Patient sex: F
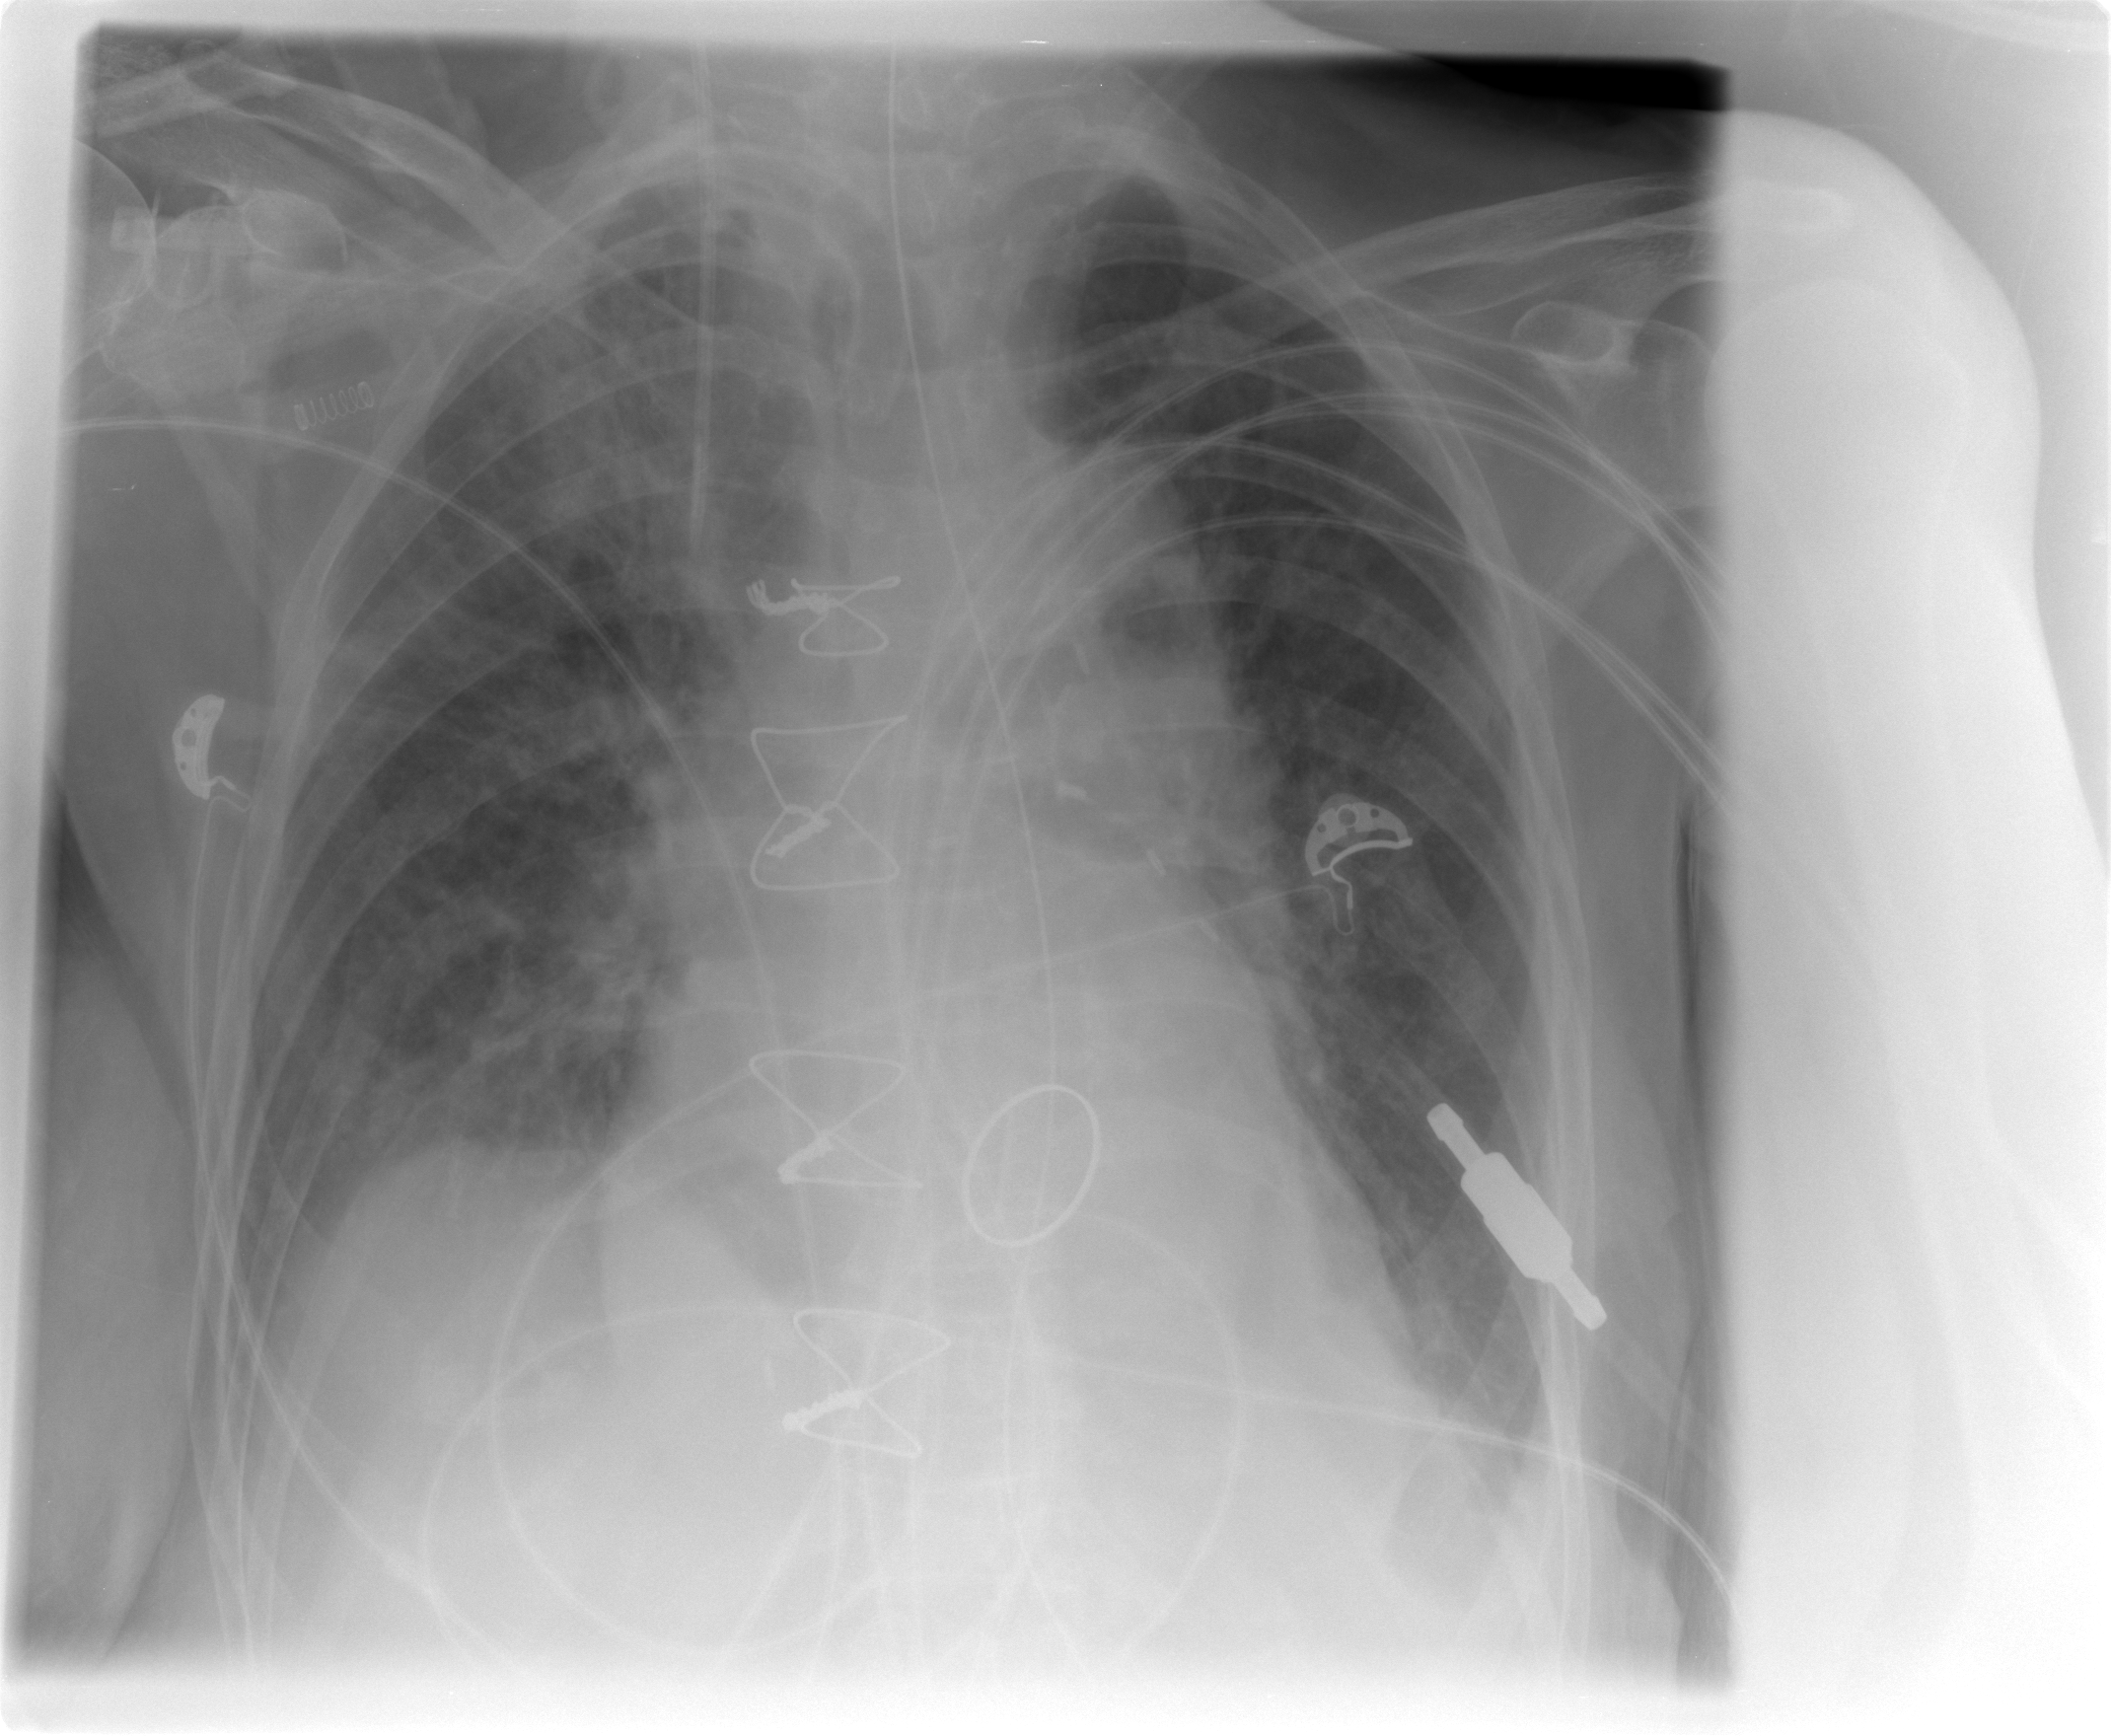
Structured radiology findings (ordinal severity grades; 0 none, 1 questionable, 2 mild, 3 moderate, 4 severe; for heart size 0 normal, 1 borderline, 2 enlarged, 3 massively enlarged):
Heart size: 0
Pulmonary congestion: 2
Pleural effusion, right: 2
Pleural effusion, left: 2
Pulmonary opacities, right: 2
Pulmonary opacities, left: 0
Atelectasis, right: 2
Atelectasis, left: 2